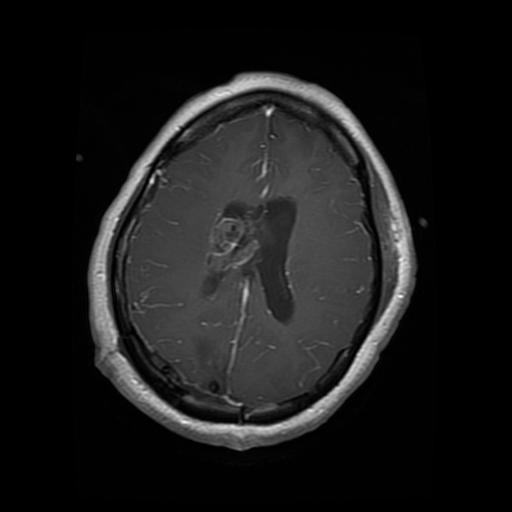
Label: glioma